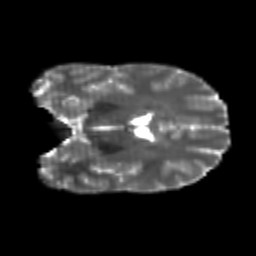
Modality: T2w
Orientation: coronal
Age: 23
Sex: male
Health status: healthy
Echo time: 0.074 s